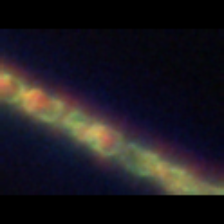
Taxon: Chaetoceros
Group: Diatoms